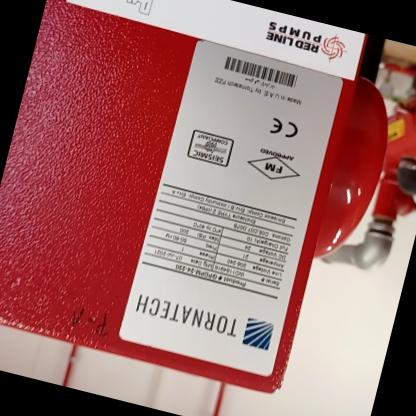
Klasa: tabliczka-znamionowa